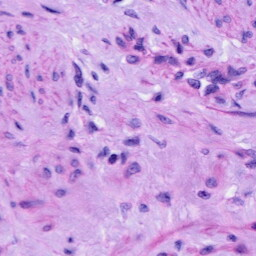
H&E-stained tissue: Cervix